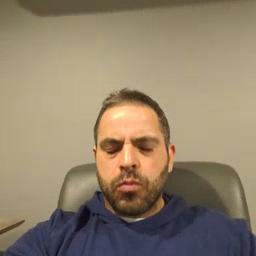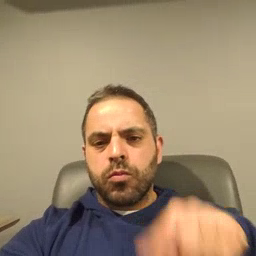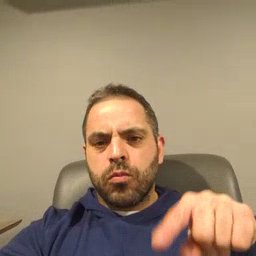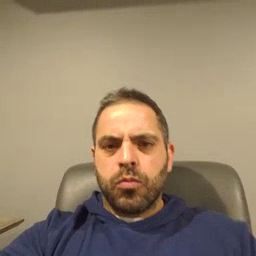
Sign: time